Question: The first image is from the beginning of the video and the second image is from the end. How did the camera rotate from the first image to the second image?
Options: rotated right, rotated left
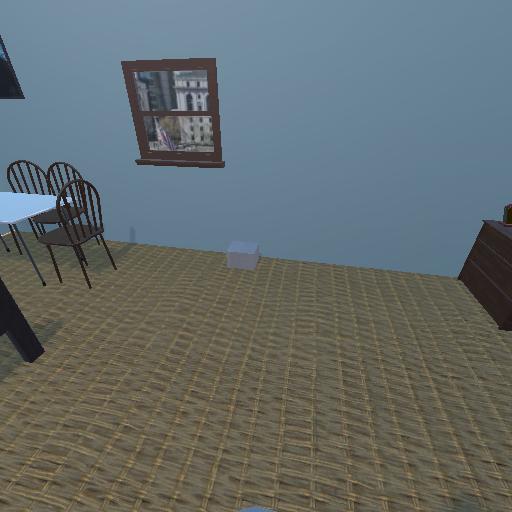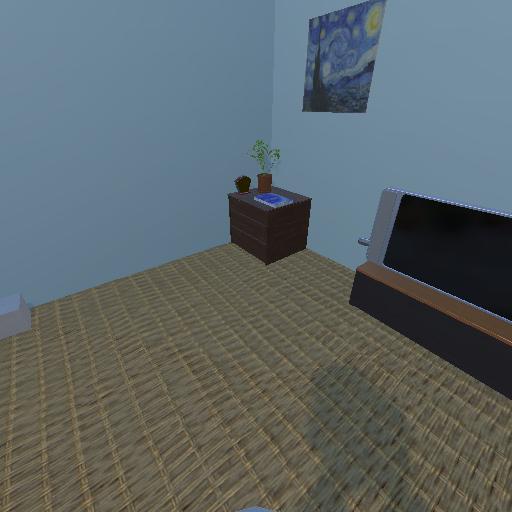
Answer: rotated right